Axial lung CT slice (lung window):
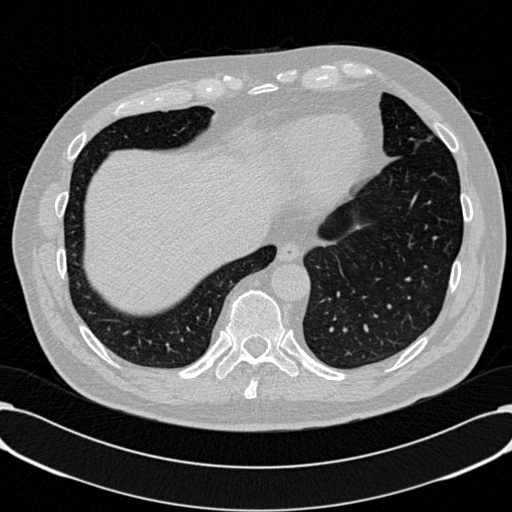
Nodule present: no